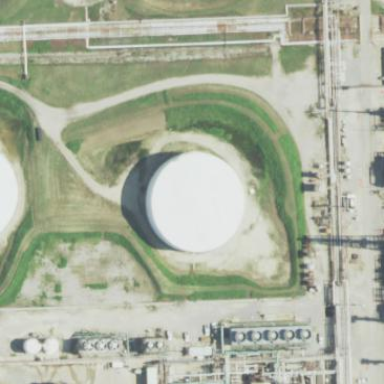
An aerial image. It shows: Storage tank which is man-made.